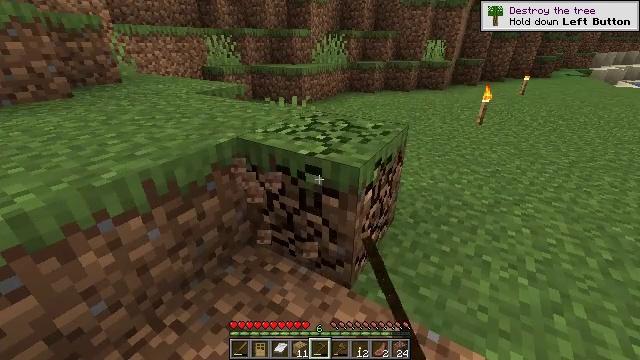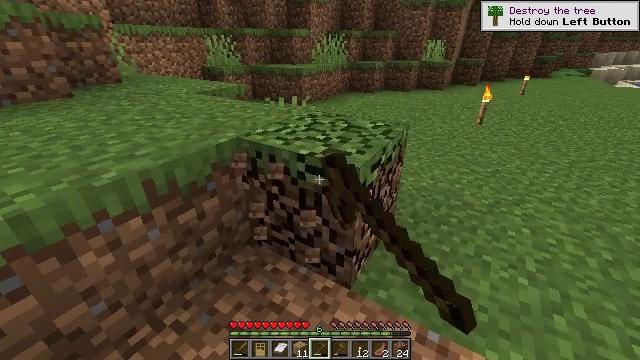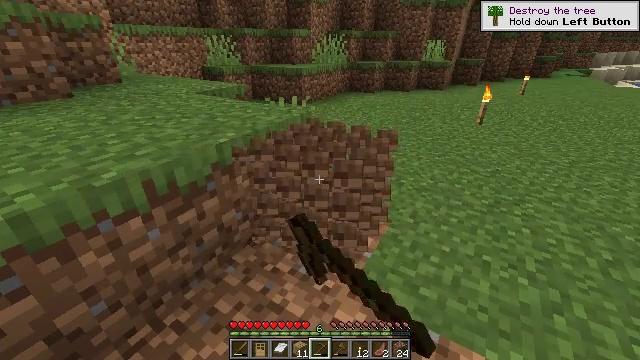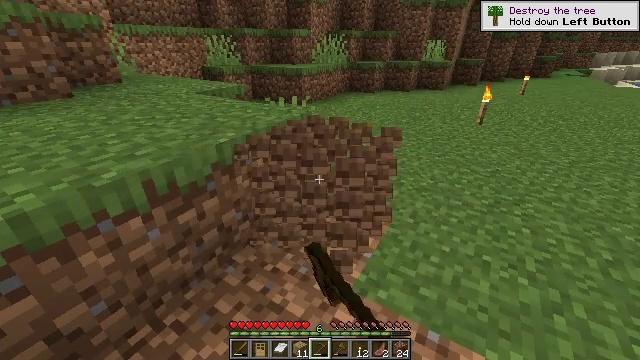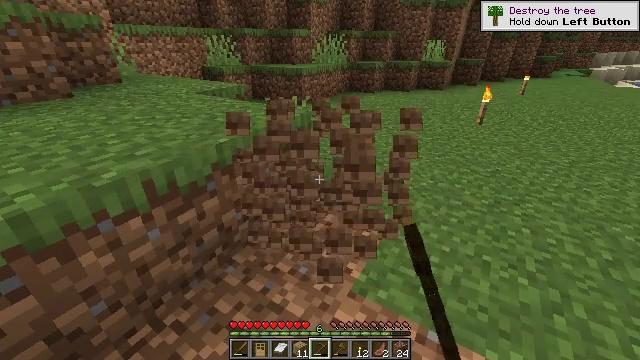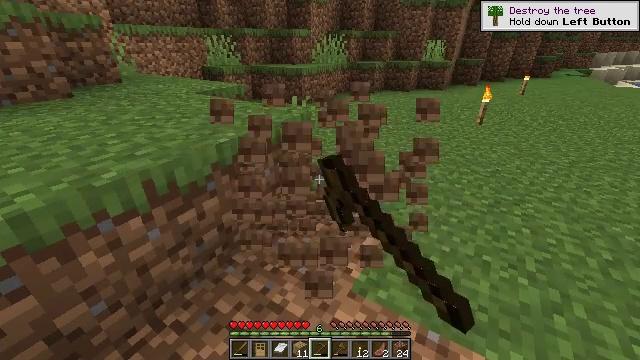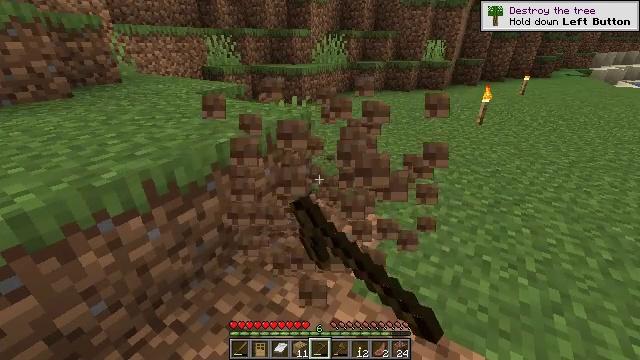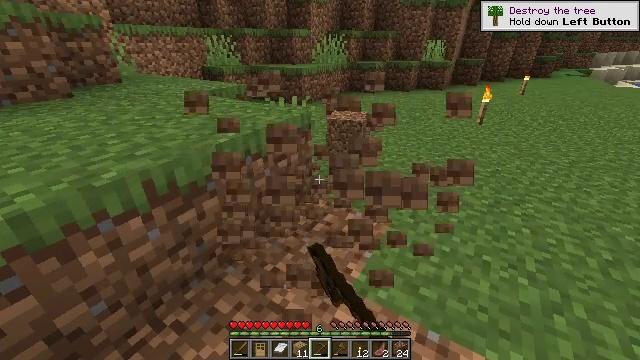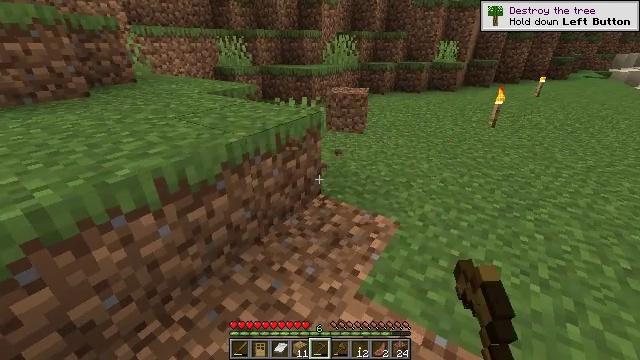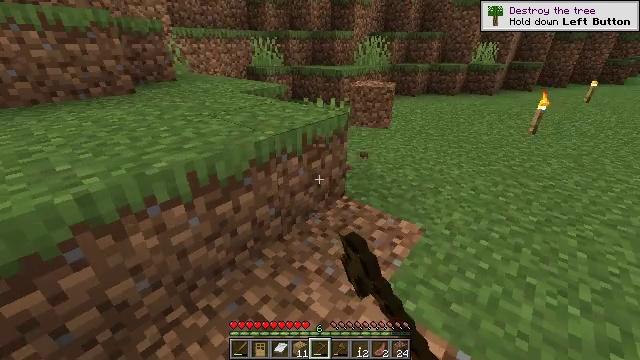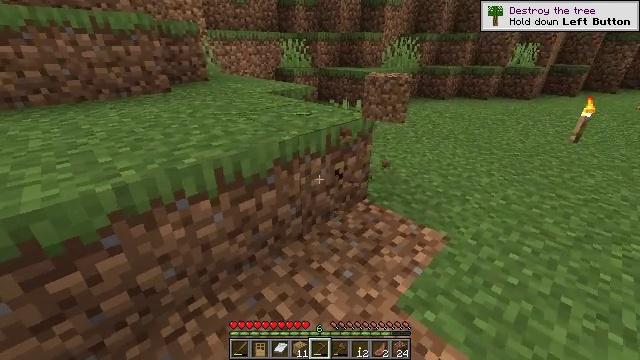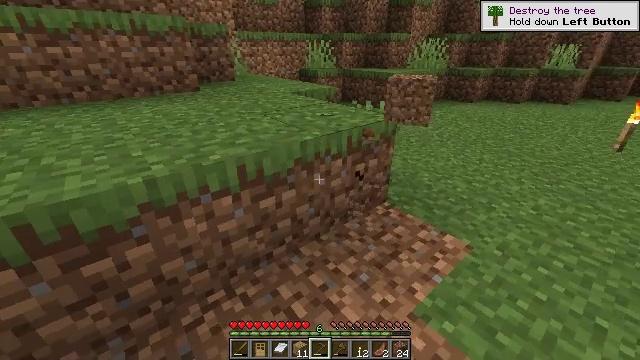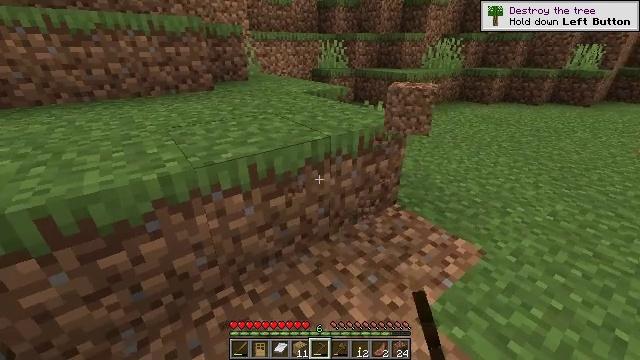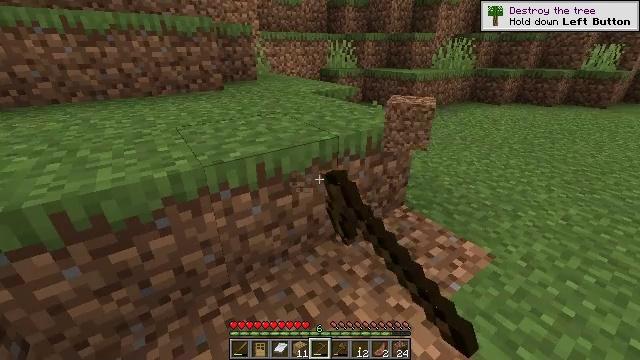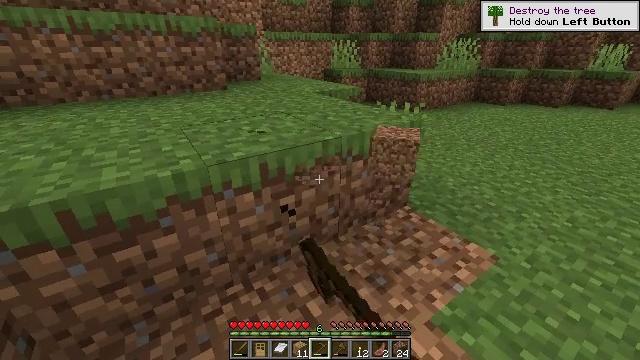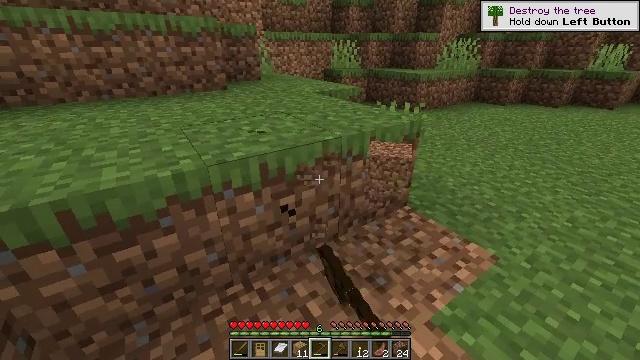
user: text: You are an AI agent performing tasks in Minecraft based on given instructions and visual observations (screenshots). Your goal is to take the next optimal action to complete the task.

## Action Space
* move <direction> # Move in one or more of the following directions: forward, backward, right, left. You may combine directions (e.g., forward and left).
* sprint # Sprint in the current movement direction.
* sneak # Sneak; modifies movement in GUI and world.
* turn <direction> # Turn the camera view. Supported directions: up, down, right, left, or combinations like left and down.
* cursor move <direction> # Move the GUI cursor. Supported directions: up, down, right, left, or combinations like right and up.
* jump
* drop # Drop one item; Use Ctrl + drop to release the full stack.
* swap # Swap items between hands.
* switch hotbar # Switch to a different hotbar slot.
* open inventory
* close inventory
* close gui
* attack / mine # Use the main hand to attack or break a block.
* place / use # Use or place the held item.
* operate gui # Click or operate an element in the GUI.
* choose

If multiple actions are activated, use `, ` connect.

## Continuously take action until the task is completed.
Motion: motion action
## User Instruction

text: Mine grass block from the ground.
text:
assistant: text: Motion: attack / mine
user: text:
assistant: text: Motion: attack / mine
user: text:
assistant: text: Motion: attack / mine
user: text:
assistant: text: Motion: attack / mine
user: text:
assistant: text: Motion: attack / mine
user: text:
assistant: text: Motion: attack / mine
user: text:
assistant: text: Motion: attack / mine
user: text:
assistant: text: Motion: turn left, attack / mine
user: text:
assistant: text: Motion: turn left, attack / mine
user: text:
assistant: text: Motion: turn left, attack / mine
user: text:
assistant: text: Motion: turn left, attack / mine
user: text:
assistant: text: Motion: turn left, attack / mine
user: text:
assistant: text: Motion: turn left, attack / mine
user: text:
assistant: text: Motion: attack / mine
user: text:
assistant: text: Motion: attack / mine
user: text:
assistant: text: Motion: attack / mine
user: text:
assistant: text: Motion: attack / mine
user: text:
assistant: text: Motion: attack / mine
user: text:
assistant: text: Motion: attack / mine
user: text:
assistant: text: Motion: attack / mine
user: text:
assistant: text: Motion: attack / mine
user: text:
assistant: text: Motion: attack / mine
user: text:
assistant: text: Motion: attack / mine
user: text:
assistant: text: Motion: attack / mine
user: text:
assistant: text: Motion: attack / mine
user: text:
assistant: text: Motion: attack / mine
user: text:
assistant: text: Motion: attack / mine
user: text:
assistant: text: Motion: attack / mine
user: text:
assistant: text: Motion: attack / mine
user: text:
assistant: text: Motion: attack / mine